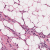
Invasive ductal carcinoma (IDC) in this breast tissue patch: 1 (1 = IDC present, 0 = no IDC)